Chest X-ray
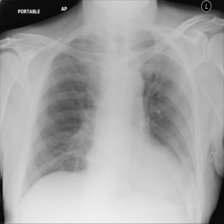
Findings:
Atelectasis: negative
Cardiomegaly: positive
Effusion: positive
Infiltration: negative
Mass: negative
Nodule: negative
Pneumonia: negative
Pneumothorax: negative
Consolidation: negative
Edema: negative
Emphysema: negative
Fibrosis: negative
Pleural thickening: negative
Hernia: negative